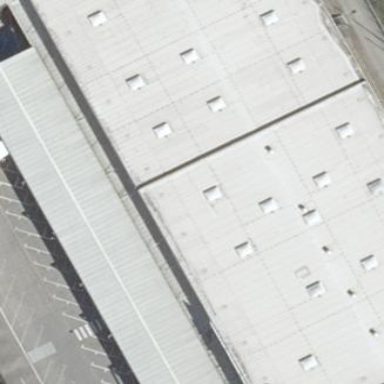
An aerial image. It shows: Wholesale shop located inside building.